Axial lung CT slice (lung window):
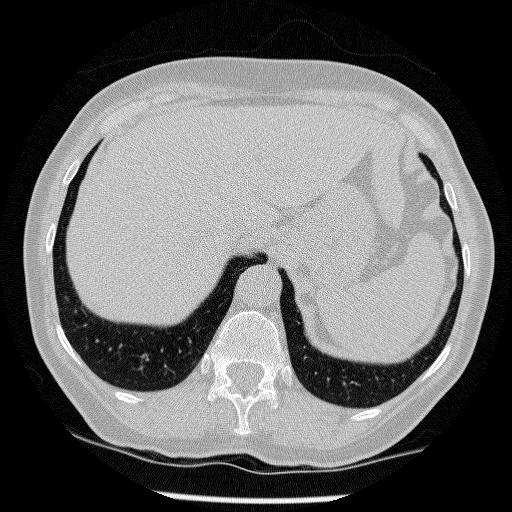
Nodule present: no